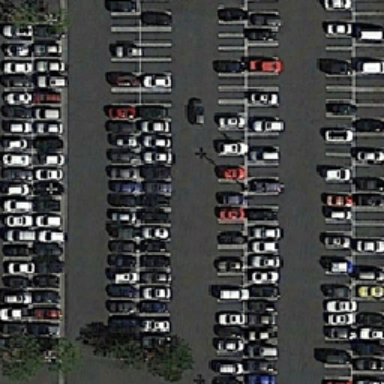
There are free parking spaces here .